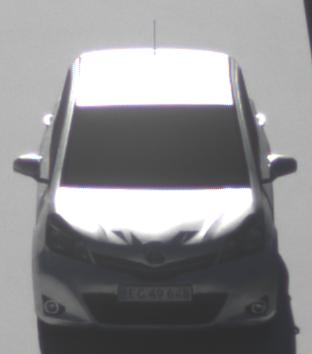
Make: Toyota
Model: Yaris 1.0
Detailed model: Yaris (XP9)
Model produced from: 2009/01
Model produced until: 2010/10
Doors: 3
Color: white
Road condition: dry road
Daytime: morning or afternoon
Contrast: high contrast